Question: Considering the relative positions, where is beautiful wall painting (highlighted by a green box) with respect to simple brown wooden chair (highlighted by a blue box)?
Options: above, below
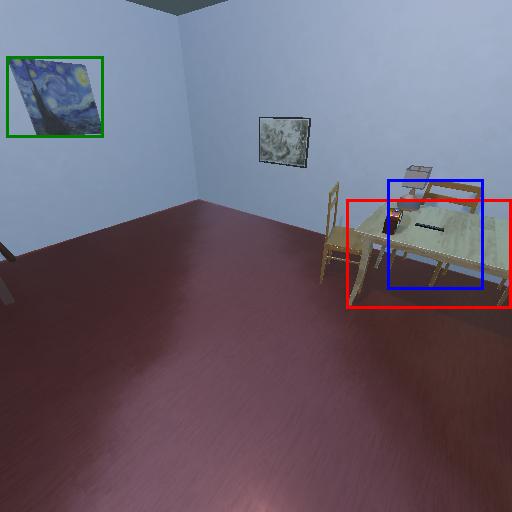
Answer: above